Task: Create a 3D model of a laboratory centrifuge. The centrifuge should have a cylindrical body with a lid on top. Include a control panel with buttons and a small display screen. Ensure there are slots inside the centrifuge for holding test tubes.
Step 509:
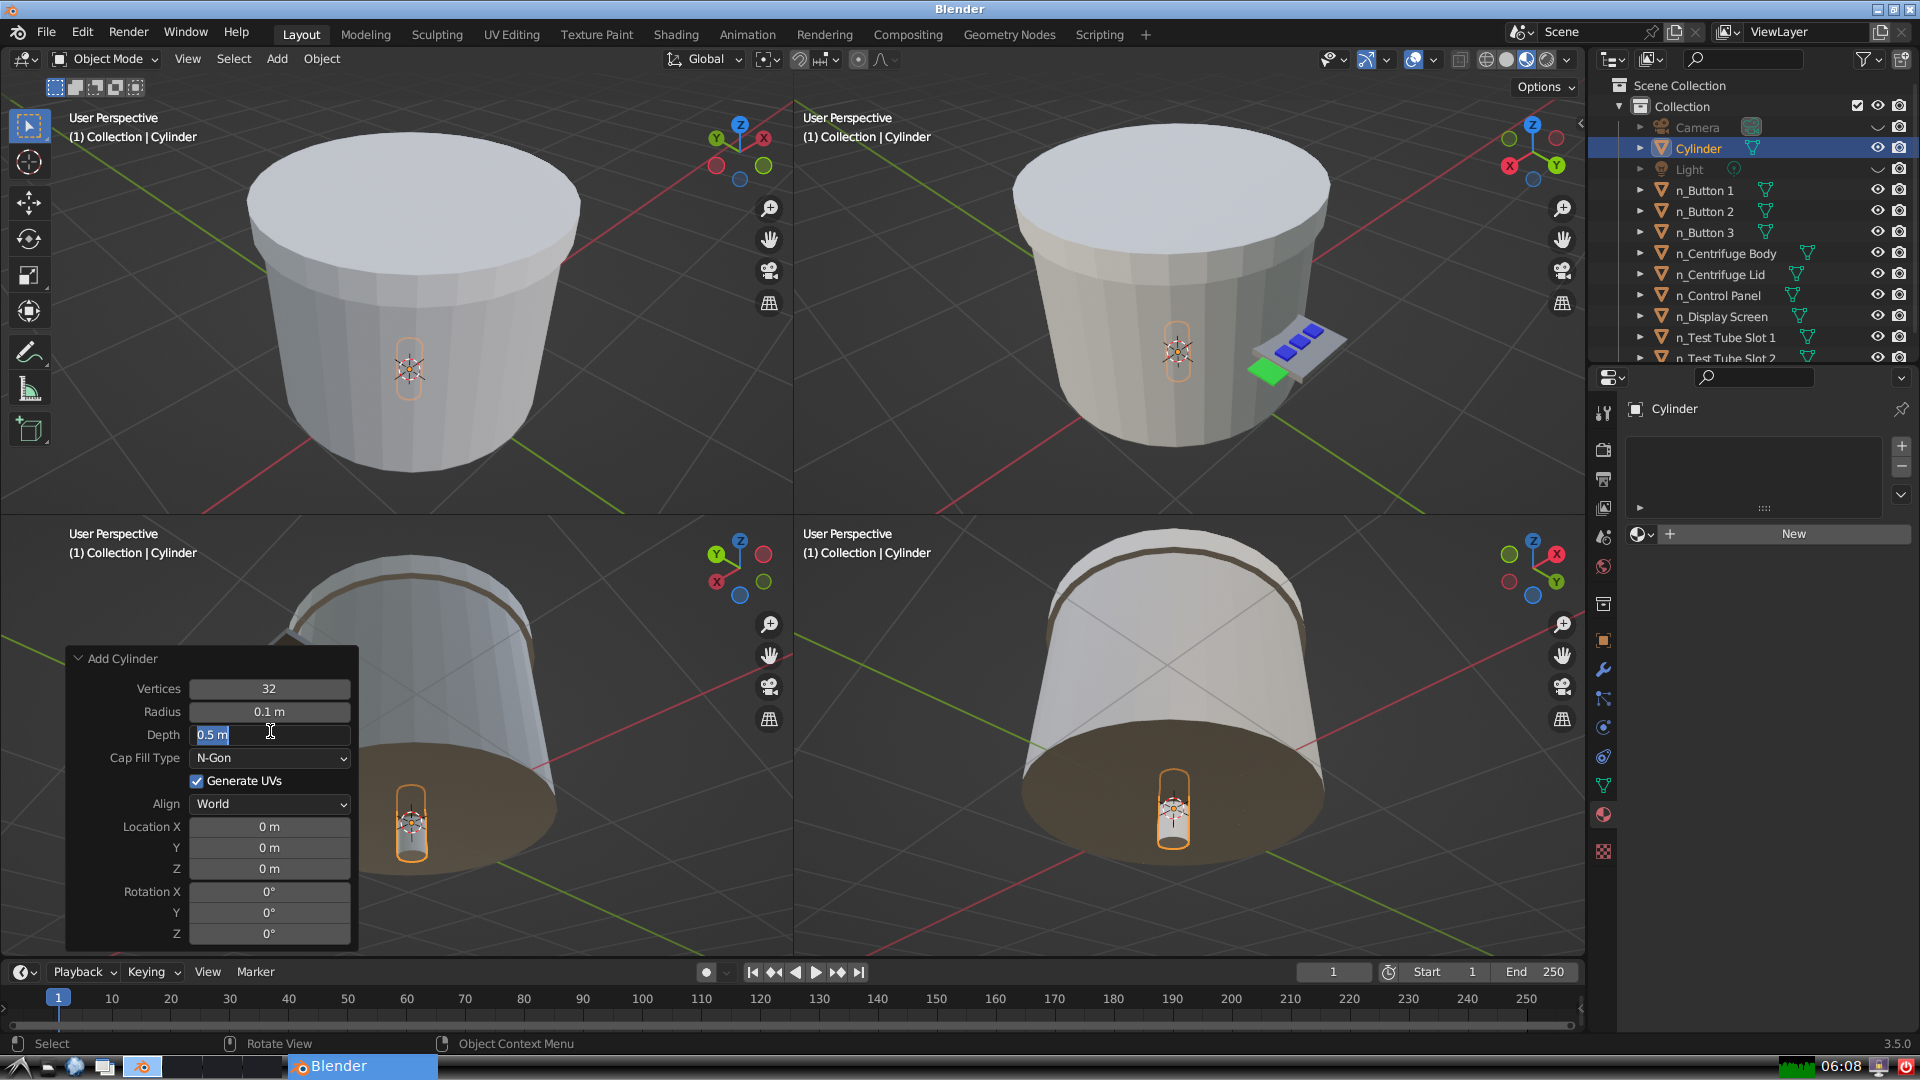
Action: input_text: 0.5